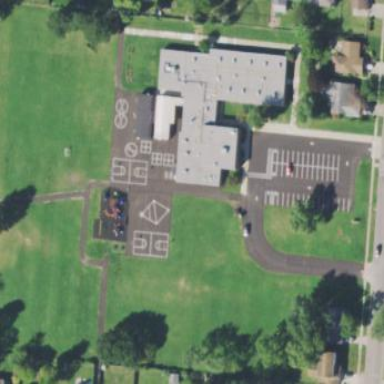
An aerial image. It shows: School.